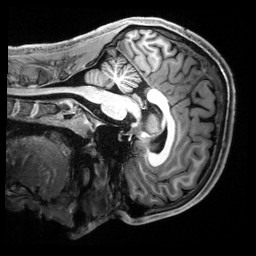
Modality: T1w
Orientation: sagittal
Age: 20
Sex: male
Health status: healthy
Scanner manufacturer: siemens
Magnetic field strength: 3 T
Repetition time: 2.5 s
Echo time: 0.00222 s